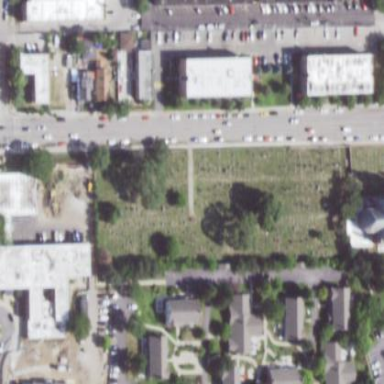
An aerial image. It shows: Cemetery.